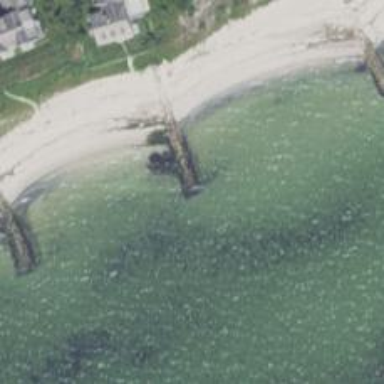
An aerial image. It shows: Breakwater structure.